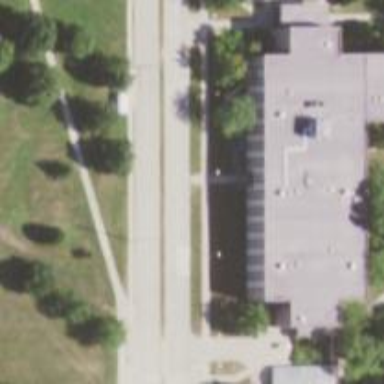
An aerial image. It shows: University building.